Interaction volume radius: 5 \u00c5
Interaction volume height: 10 \u00c5
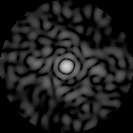
Disorder parameter: 0.8569